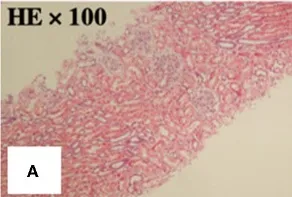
Pathological features of renal biopsy. (A-D) Light microscopy showed no apparent glomerular, tubulointerstitial or vascular alterations.
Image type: pathology (h&e)